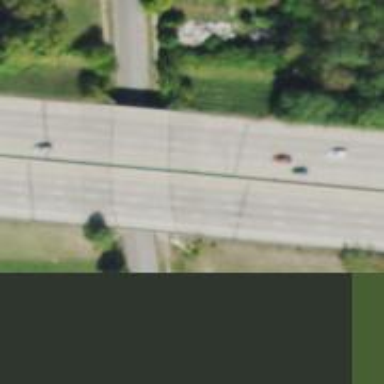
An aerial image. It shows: Bridge over motorway.